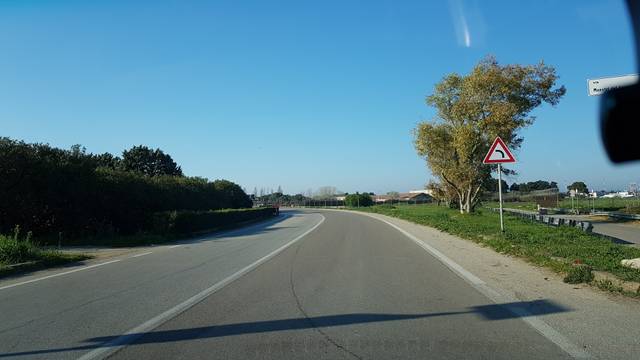
Region: Italy
Coordinates: 40.65, 17.933